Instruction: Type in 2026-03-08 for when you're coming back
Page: home
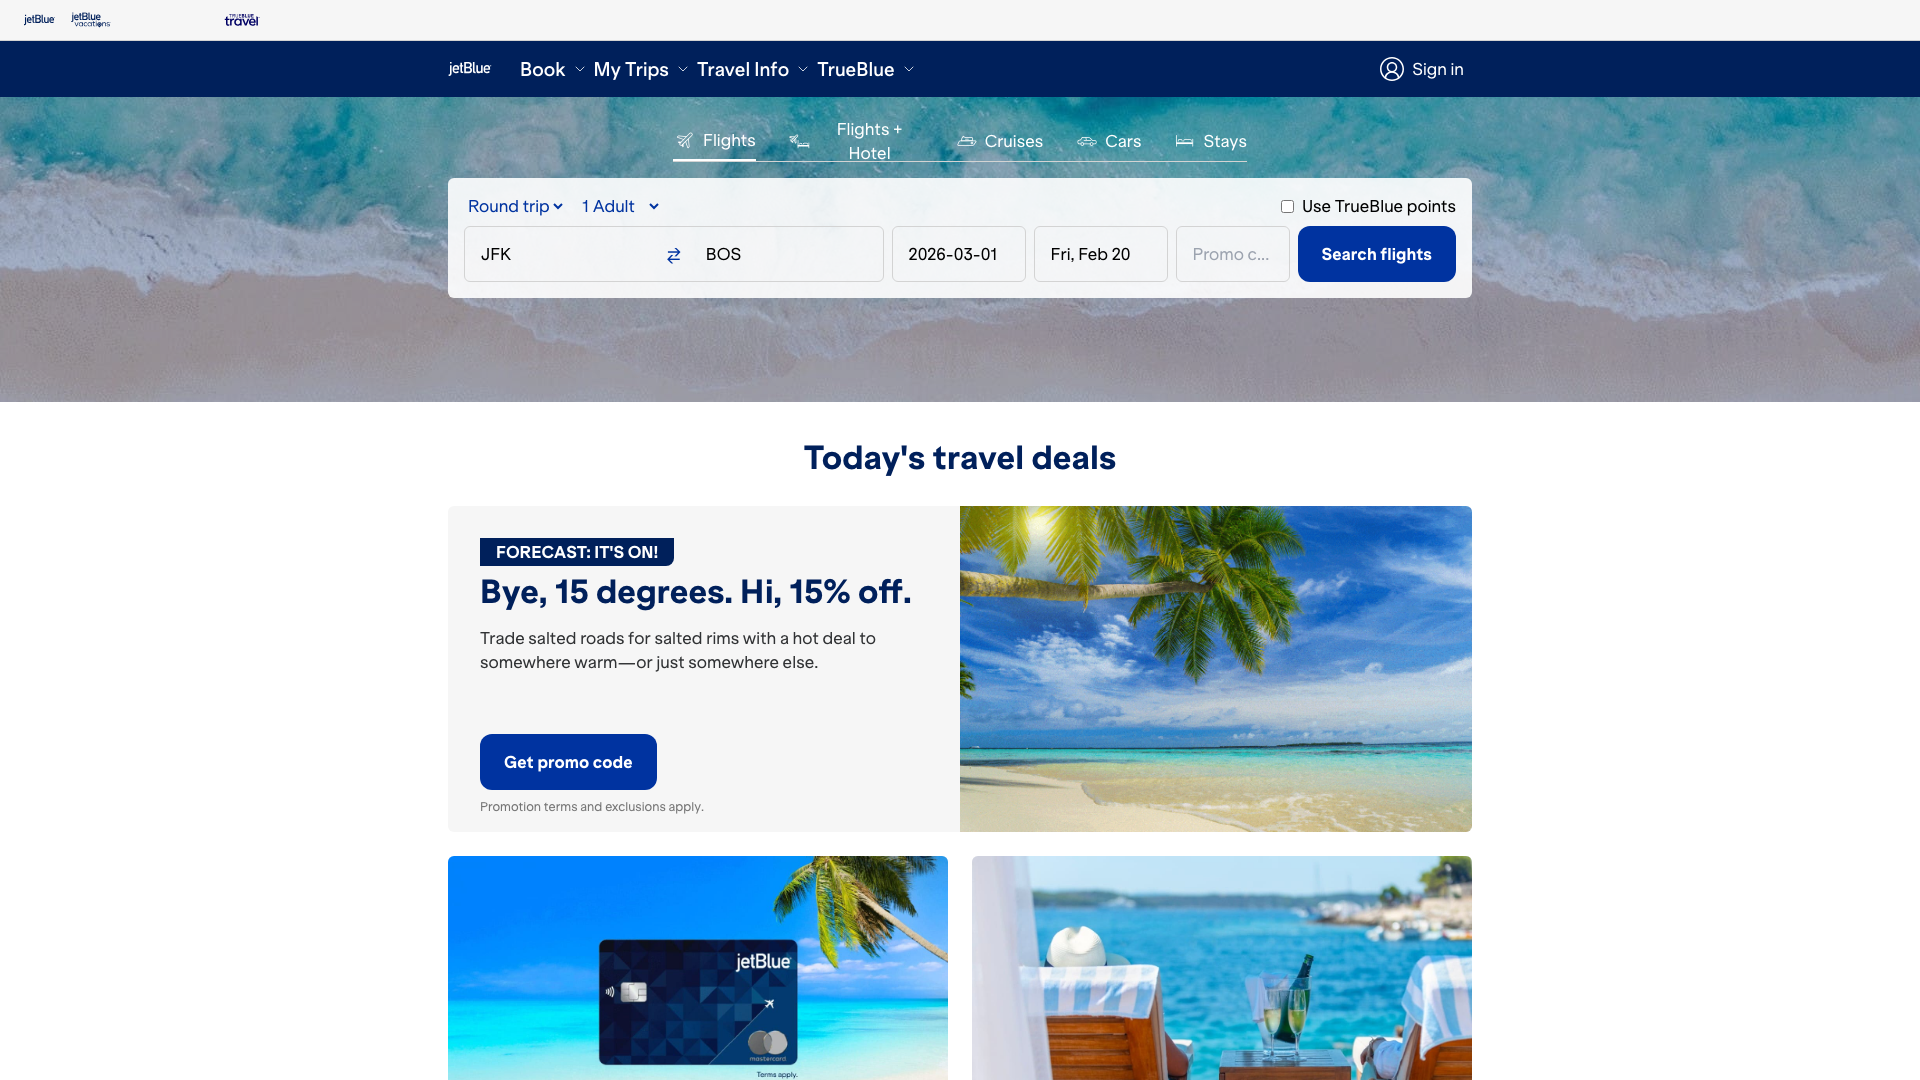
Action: type